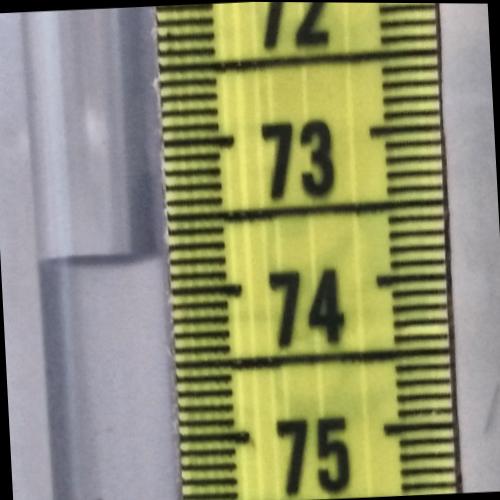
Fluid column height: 73.7 cm